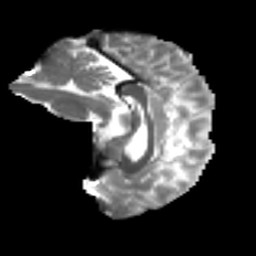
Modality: T2w
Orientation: sagittal
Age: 30
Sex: female
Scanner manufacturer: ge
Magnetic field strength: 3 T
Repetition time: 7.8 s
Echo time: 0.061 s